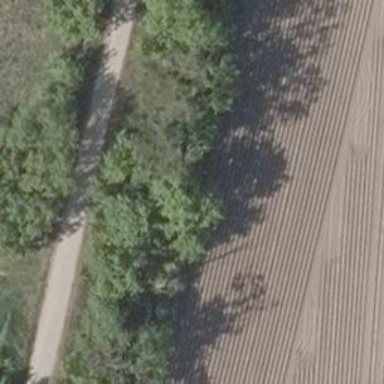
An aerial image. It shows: Row of deciduous broadleaved trees.